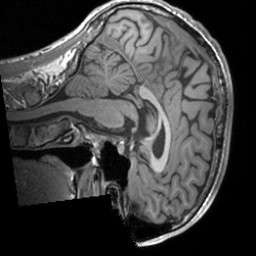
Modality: T1w
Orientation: sagittal
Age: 21
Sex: male
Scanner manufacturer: siemens
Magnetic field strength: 3 T
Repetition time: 1.9 s
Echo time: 0.00226 s